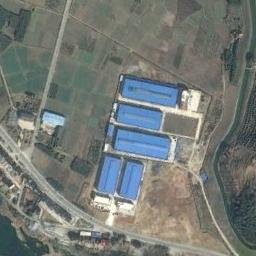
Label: industrial_area